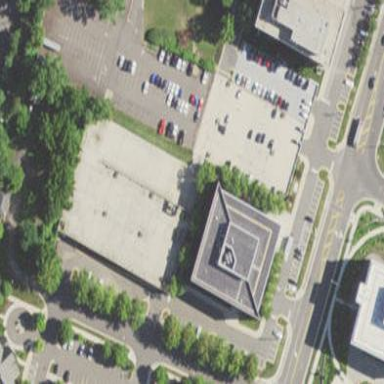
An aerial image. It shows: Parking area.